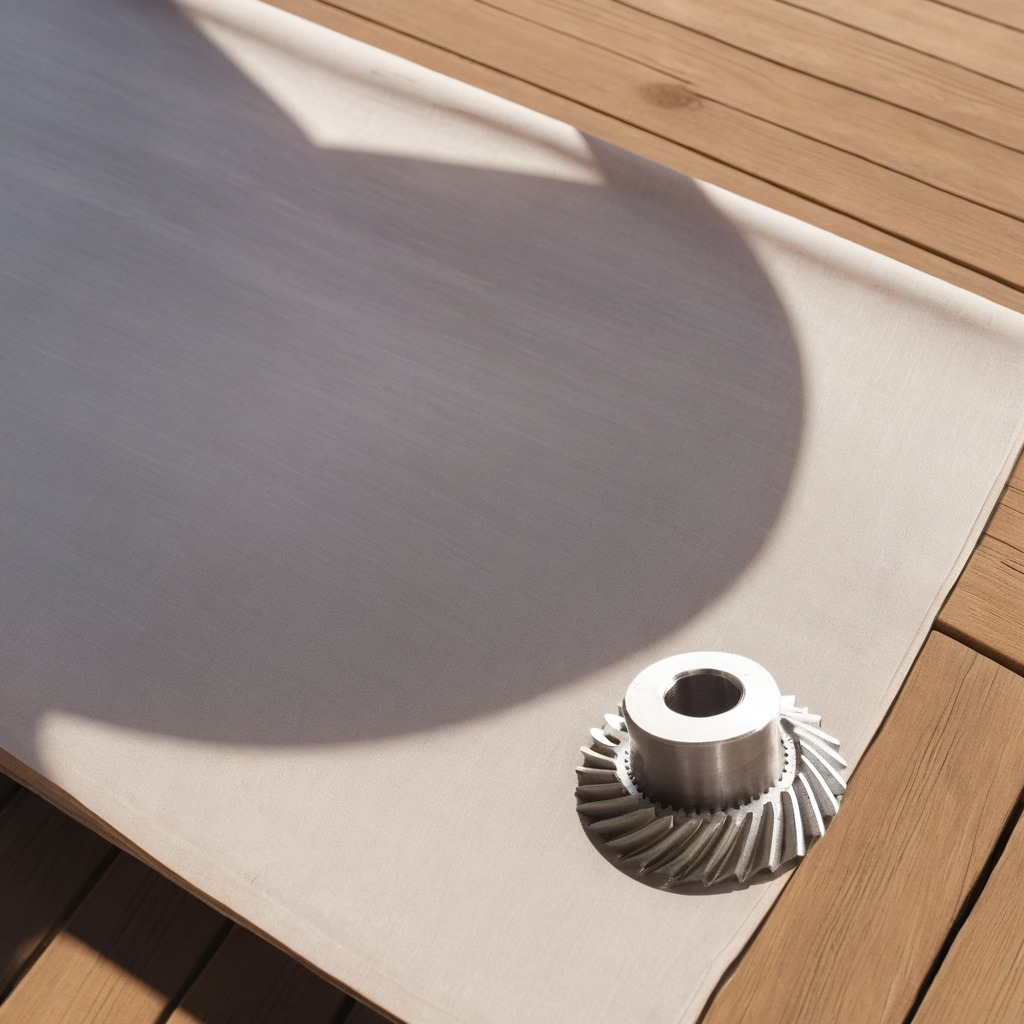
A steel gear with teeth lies on a wooden table in an outdoor workshop during daytime bright natural light soft shadows worn but beneath the cloth.